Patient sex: F
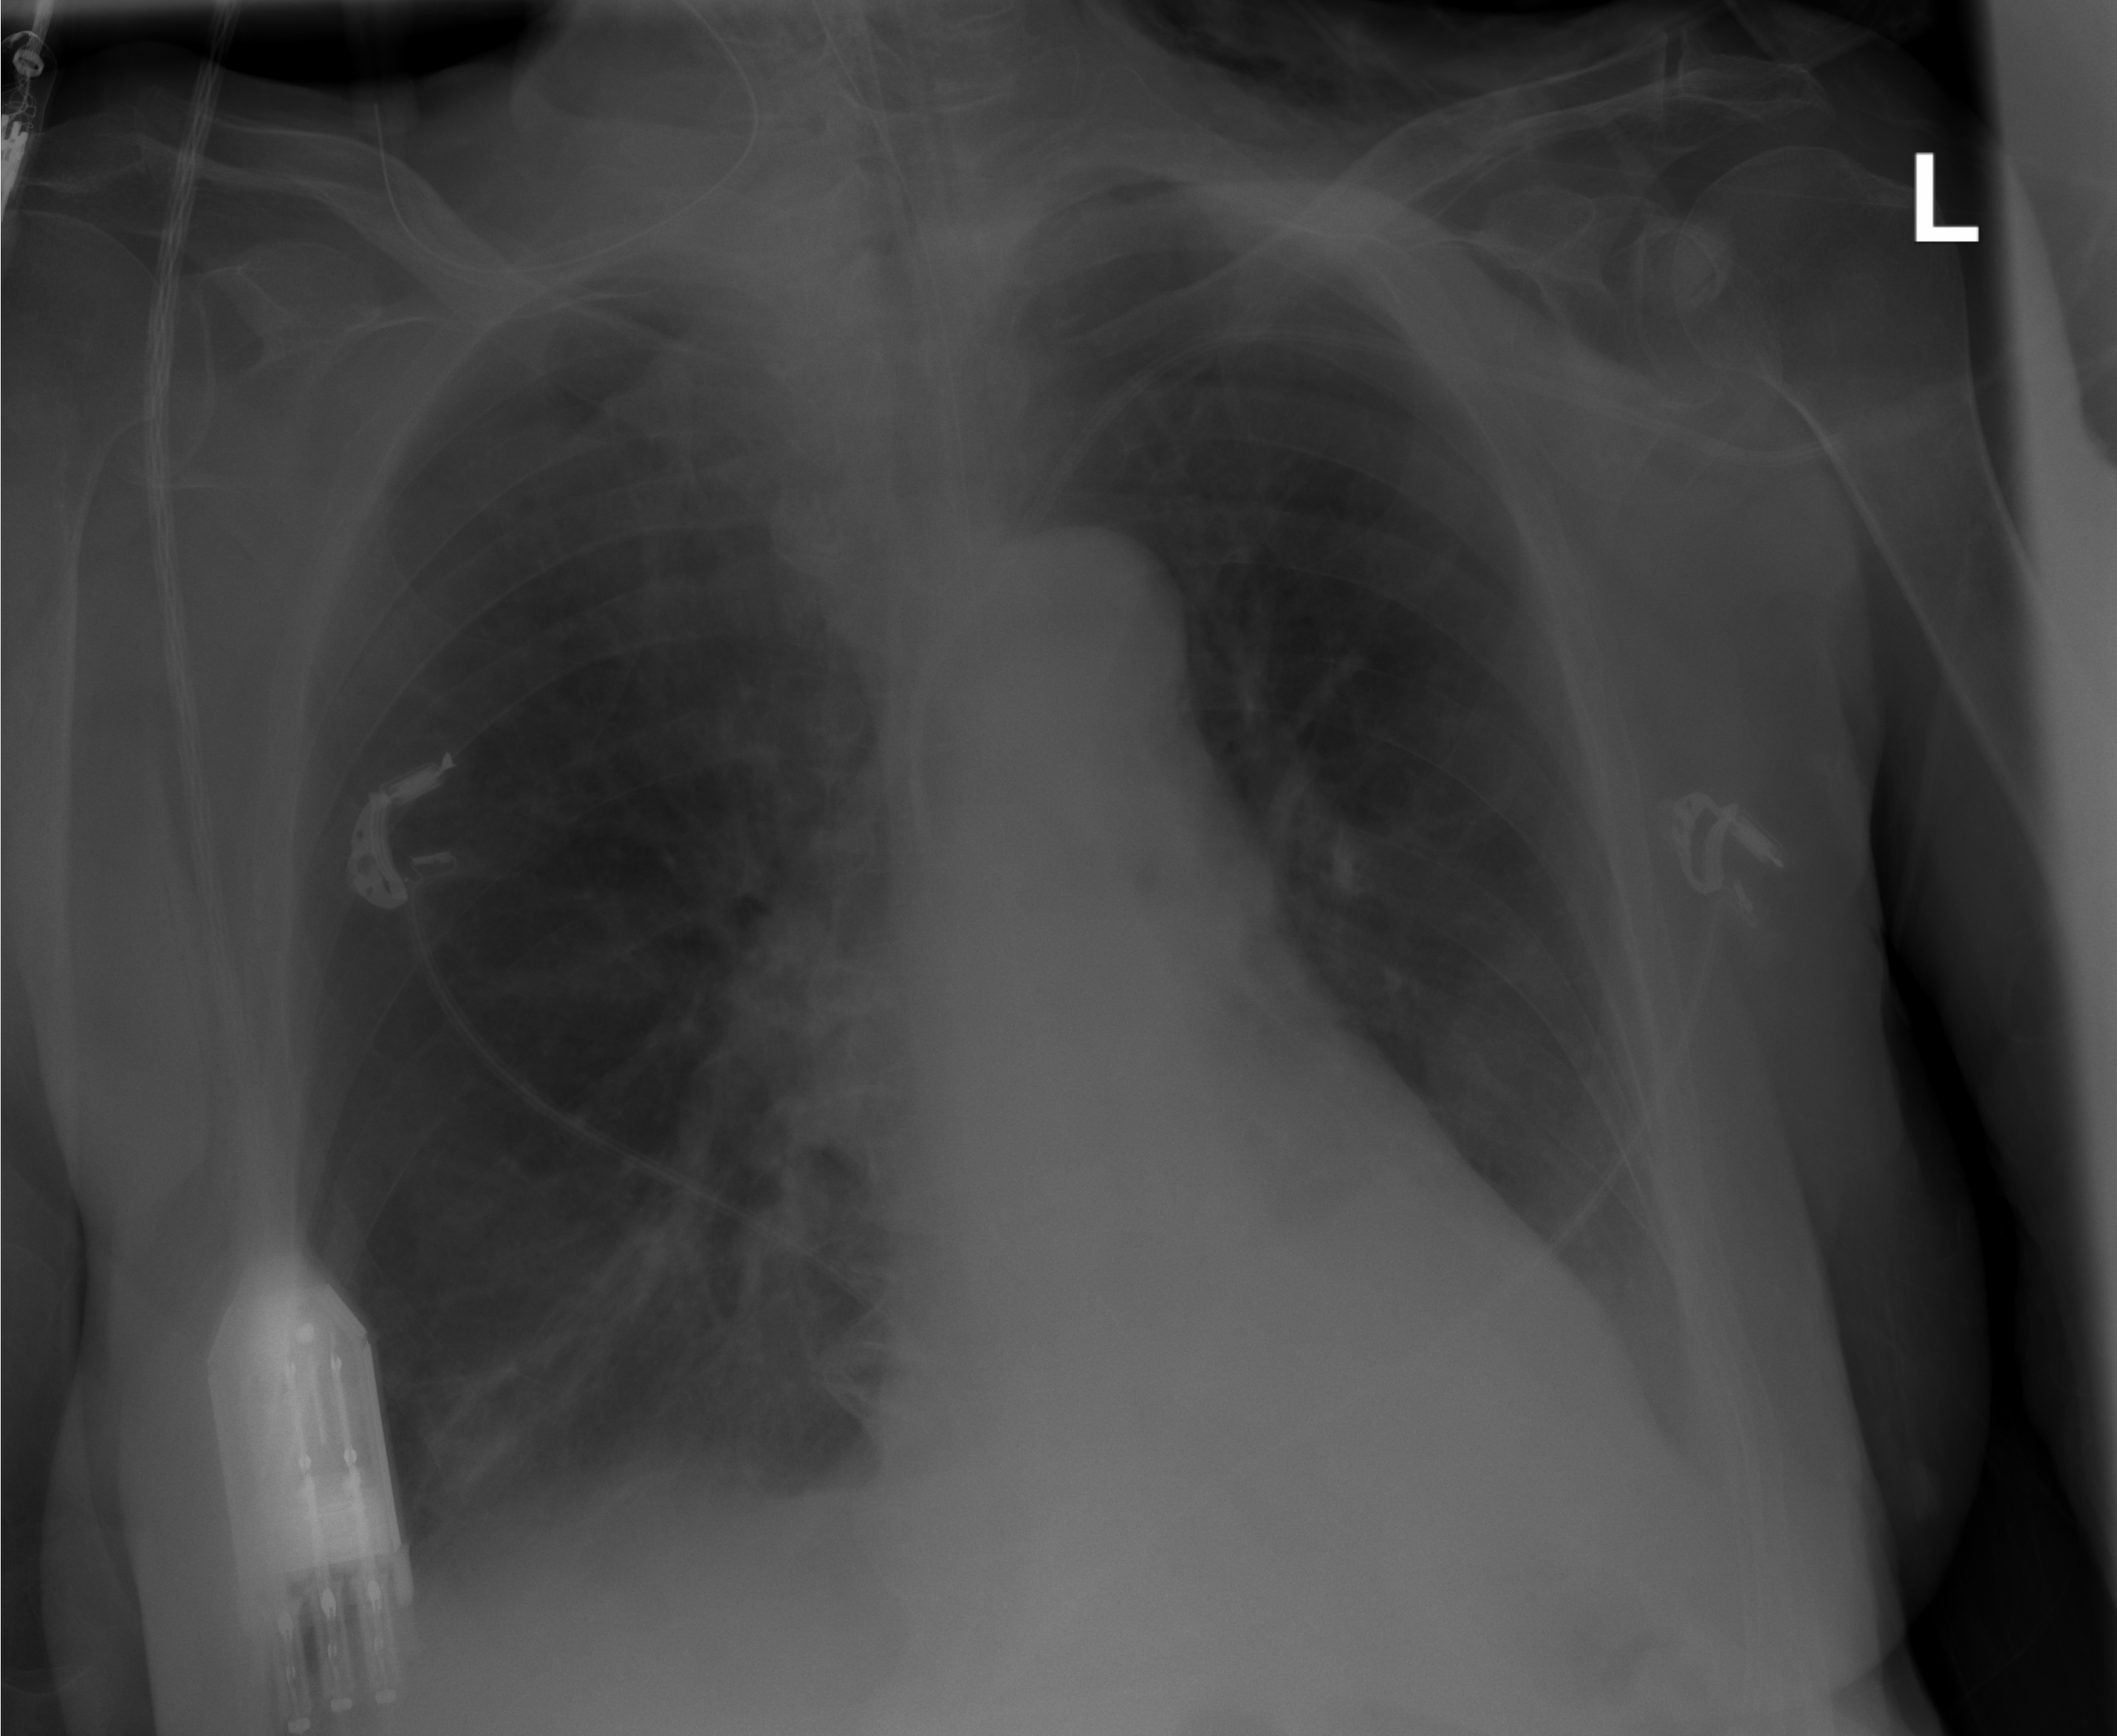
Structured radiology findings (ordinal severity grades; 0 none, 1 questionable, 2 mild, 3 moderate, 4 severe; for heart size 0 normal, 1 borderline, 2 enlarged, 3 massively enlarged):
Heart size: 1
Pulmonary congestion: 0
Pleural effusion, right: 0
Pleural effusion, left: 2
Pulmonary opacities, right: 0
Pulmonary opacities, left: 0
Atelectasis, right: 1
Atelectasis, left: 2